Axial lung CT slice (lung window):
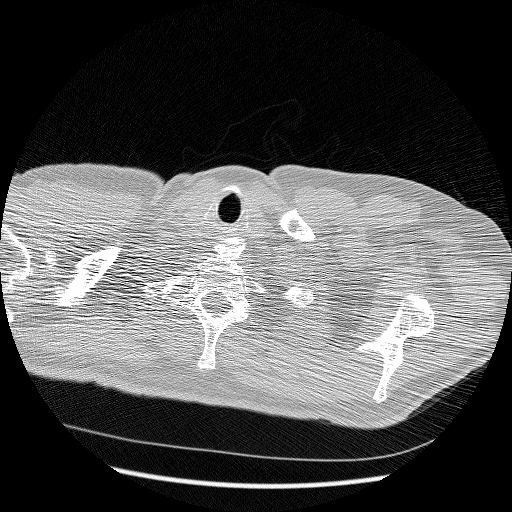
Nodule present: no